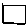
Label: square